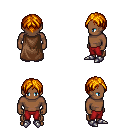
a pixel art fantasy rpg character, male body template, human, dark skin, brown cape, red pants, dark blonde parted hairstyle, metal boots, four views (front, back, left, right), 2x2 character sprite sheet, small pixel art, hard edges, no anti-aliasing